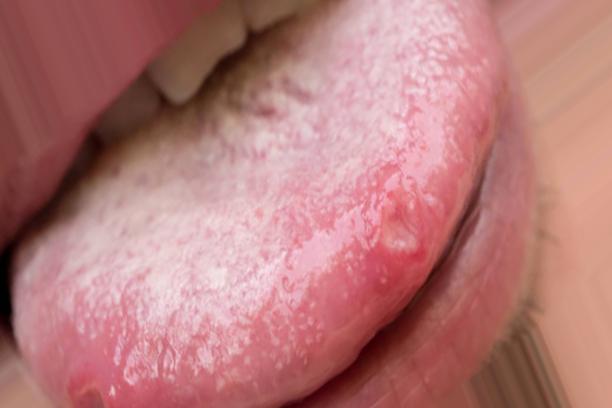
Condition: Mouth Ulcer